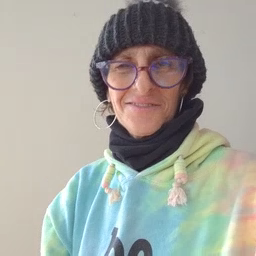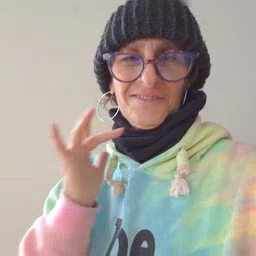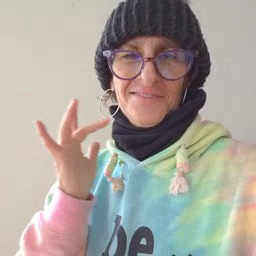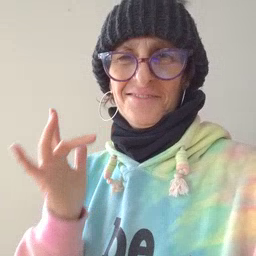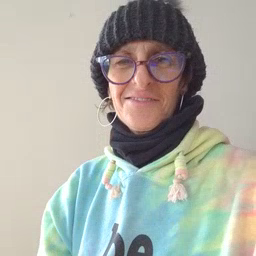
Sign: yucky